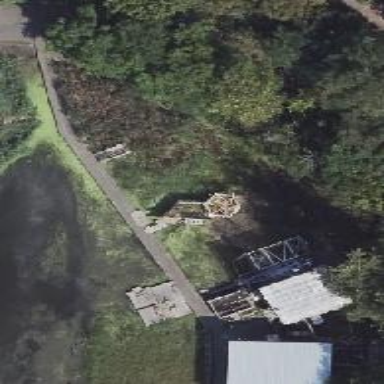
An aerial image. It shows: Boardwalk bridge over footway.